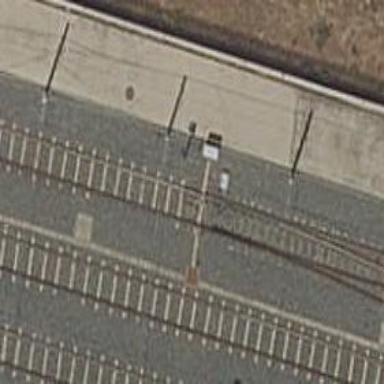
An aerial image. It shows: Railway switch.